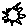
Label: sun